Question: This is a rather simple question, I am having problems inserting data from Javascript into an HTML table.
Here is an excerpt of my JavaScript:
UPDATED - I got rid of the two loops and simplified it into one, however there is still a problem..
'''
for (index = 0; index < enteredStrings.length; index++) {
output.innerHTML += "<td>" + enteredStrings[index] + "</td>"
+ "<td>" + enteredStringsTwo[index] + "</td>";
nameCounter++;
total.innerHTML = "Total: " + nameCounter;
}
'''
And here is an except of my HTML page:
'''
<table id="nameTable">
<tr>
<th>First</th><th>Last</th>
</tr>
'''
Updated Picture:

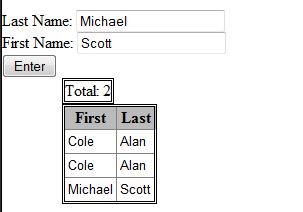
Answer: Try this (edited):
'''
var tableContent = '<tr>';
for (index = 0; index < enteredStrings.length; index++) {
tableContent += "<td>" + enteredStrings[index] + "</td>";
nameCounter++; // I don't know if this should be there,
// logically the counter should be incremented here as well?
total.innerHTML = "Total: " + nameCounter;
}
tableContent += '</tr><tr>';
for (index = 0; index < enteredStringsTwo.length; index++) {
tableContent += "<td>" + enteredStringsTwo[index] + "</td>";
nameCounter++;
total.innerHTML = "Total: " + nameCounter;
}
tableContent += '</tr>';
output.innerHTML += tableContent;
'''
'''
var tableContent = '<tr>';
for (index = 0; index < enteredStrings.length; index++) {
tableContent += "<td>" + enteredStrings[index] + "</td>"
+ "<td>" + enteredStringsTwo[index] + "</td>";
nameCounter++;
total.innerHTML = "Total: " + nameCounter;
}
tableContent += '</tr>';
output.innerHTML += tableContent;
'''
'''
var tableContent = "";
for (index = 0; index < enteredStrings.length; index++) {
tableContent += "<tr><td>" + enteredStrings[index] + "</td>"
+ "<td>" + enteredStringsTwo[index] + "</td></tr>";
nameCounter++;
total.innerHTML = "Total: " + nameCounter;
}
output.innerHTML = tableContent;
'''